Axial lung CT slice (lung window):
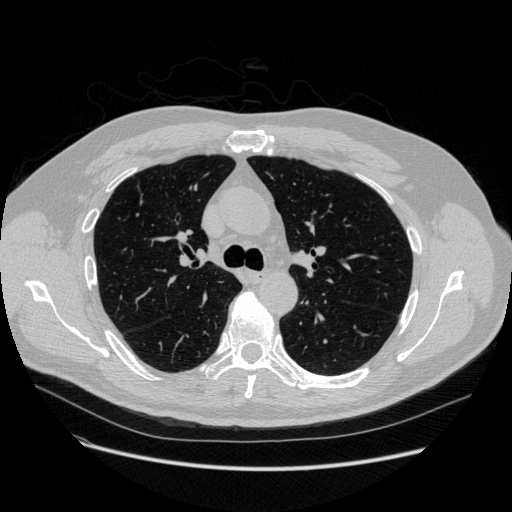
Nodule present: no